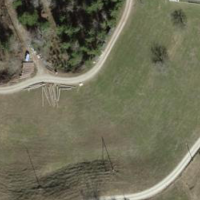
EUNIS habitat code: 24
Species observed at this site:
Acer pseudoplatanus